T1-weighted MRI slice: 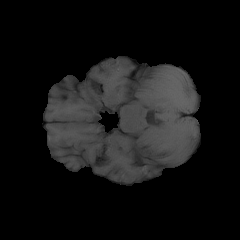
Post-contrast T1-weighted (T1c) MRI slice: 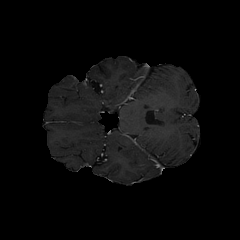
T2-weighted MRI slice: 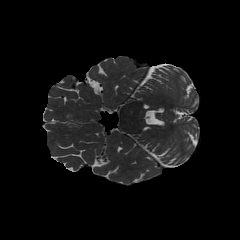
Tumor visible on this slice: no